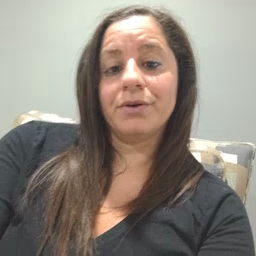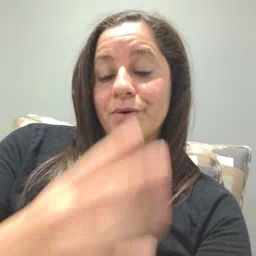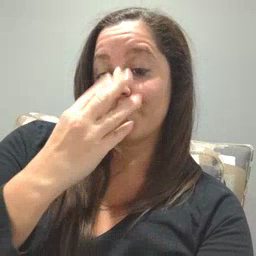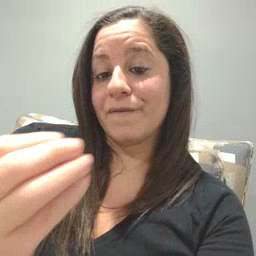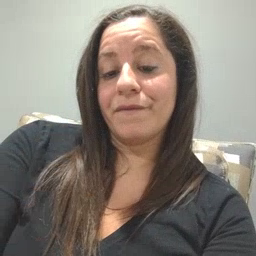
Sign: wolf